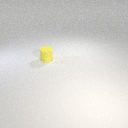
small yellow rubber cylinder